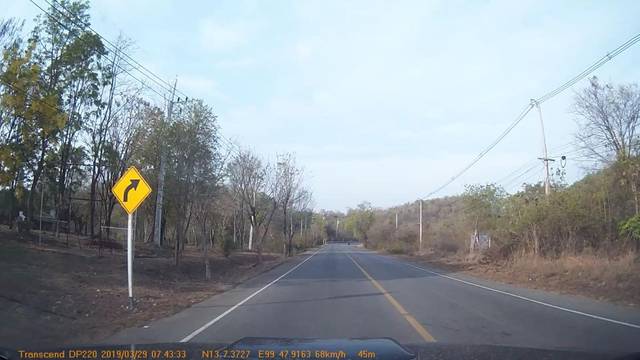
Region: Thailand
Coordinates: 13.123, 99.798